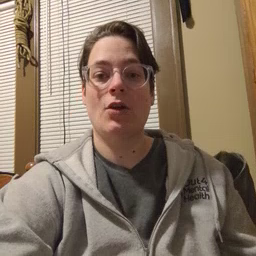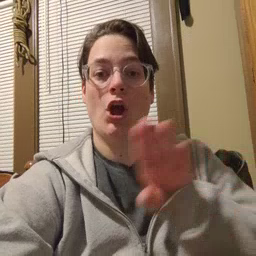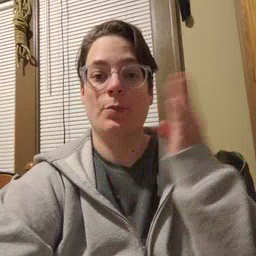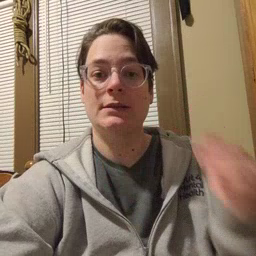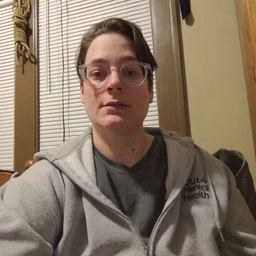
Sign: open